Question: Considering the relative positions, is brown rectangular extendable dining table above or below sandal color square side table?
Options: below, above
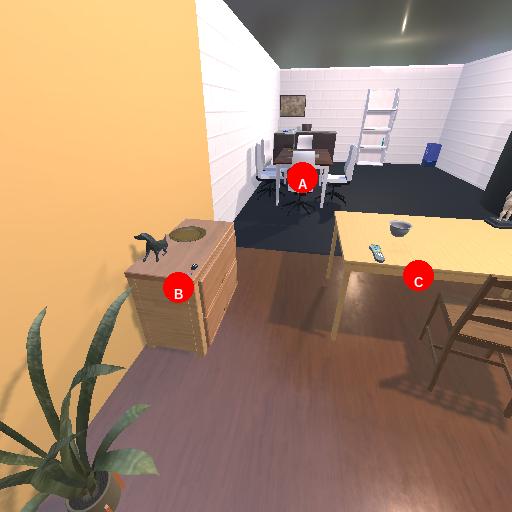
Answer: below